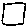
Label: square